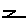
Label: zigzag